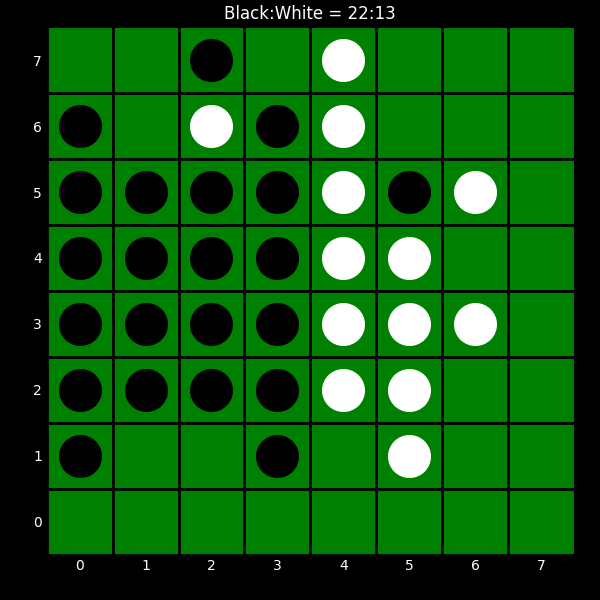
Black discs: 22
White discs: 13